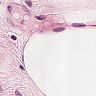
Metastatic tissue present: no